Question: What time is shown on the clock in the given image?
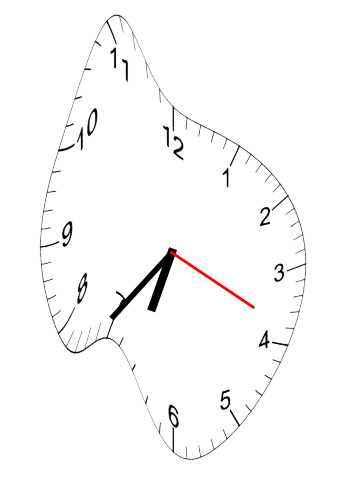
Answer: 06:36:19